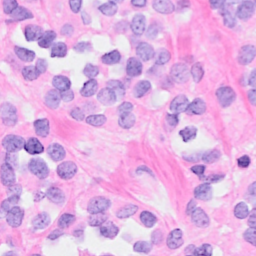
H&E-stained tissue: Breast